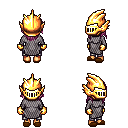
a pixel art fantasy rpg character, female body template, human, tanned skin, chain mail, metal pants, pink long hairstyle, gold helm, gold gloves, brown slippers, four views (front, back, left, right), 2x2 character sprite sheet, small pixel art, hard edges, no anti-aliasing